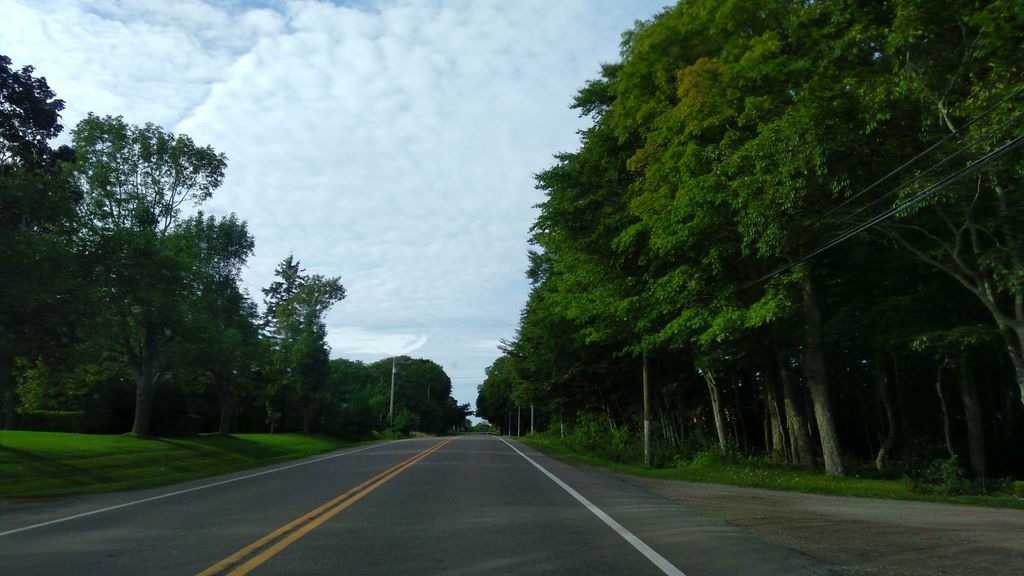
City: charlottetown